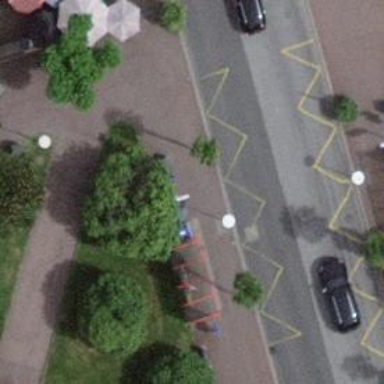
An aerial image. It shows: Bus stop with shelter. It is platform for public transport.